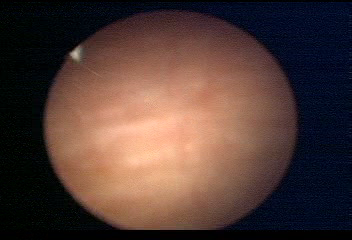
Modality: WLC
Class: Normal mucosa
Bladder cancer association: No